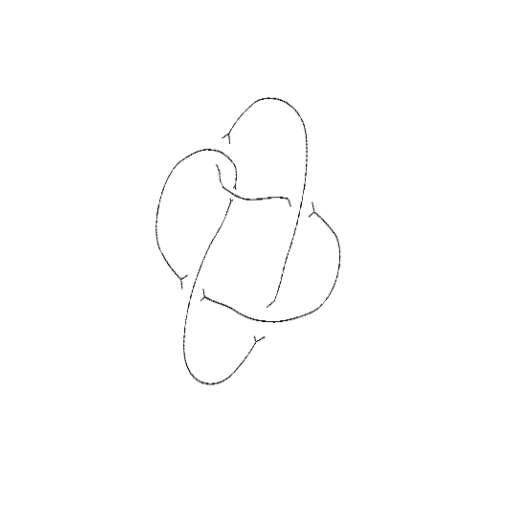
Crossing number: 5